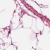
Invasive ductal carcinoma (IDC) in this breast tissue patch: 0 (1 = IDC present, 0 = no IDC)